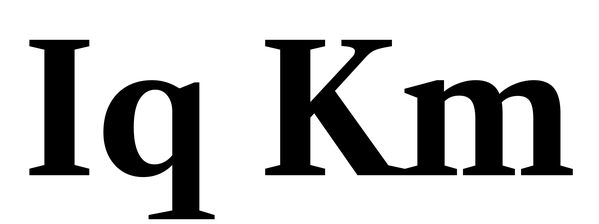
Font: LibreCaslonText_Bold